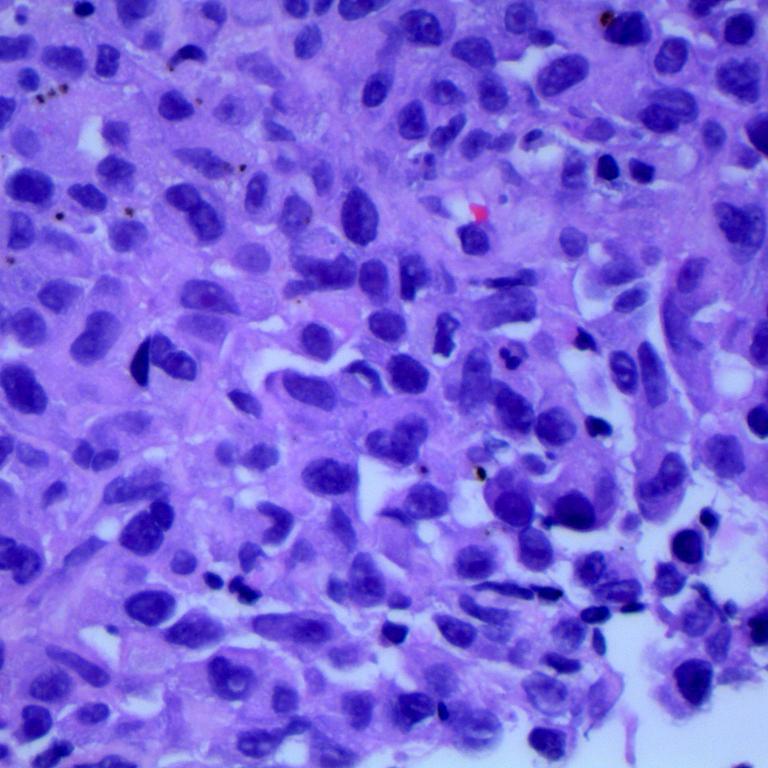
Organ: lung
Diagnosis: adenocarcinomas